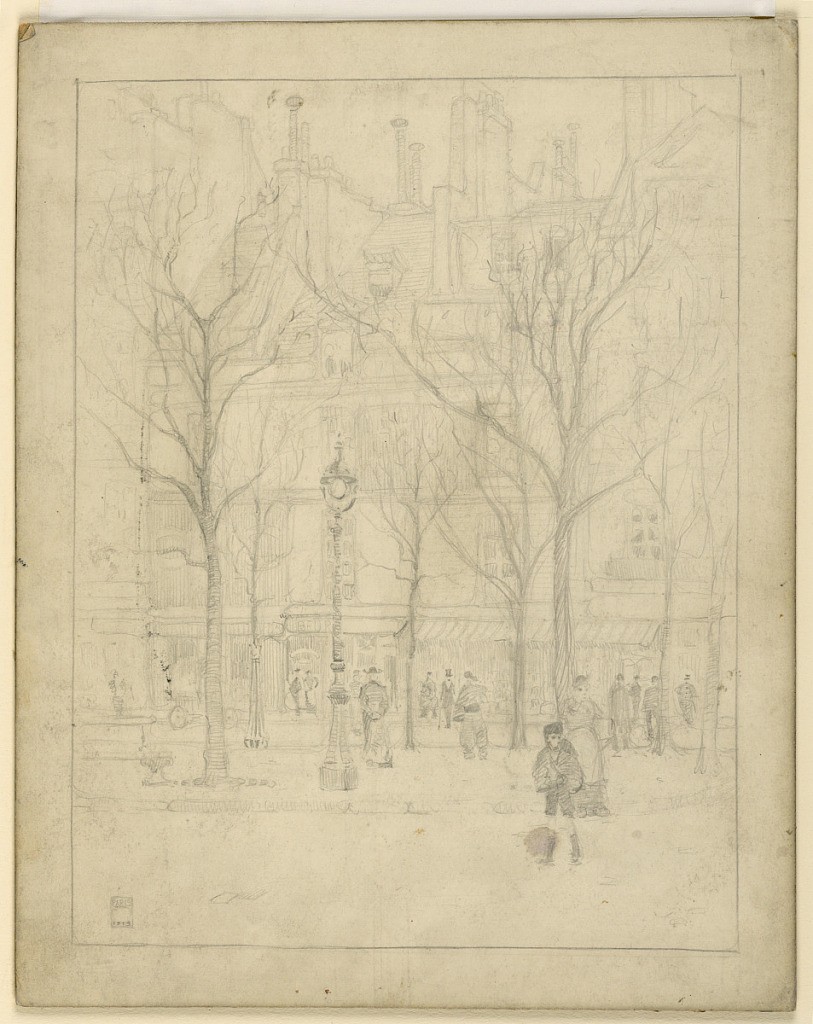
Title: View of a Paris Street
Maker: Griffith Baily Coale, American, 1890–1950
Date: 1913
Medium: Graphite on paper, laid down on cardboard
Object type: Drawing
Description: View looking across a Paris boulevard, with a priest and numerous other figures in the scene.  Bare trees in the center strip dividing the street.